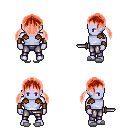
a pixel art fantasy rpg character, male body template, dark elf, purple skin, leather shoulder armor, metal pants, red twin-tailed hairstyle, leather bracers, white slippers, dagger, four views (front, back, left, right), 2x2 character sprite sheet, small pixel art, hard edges, no anti-aliasing